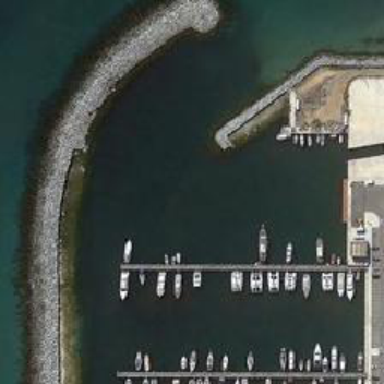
The harbor is surrounded by many houses .